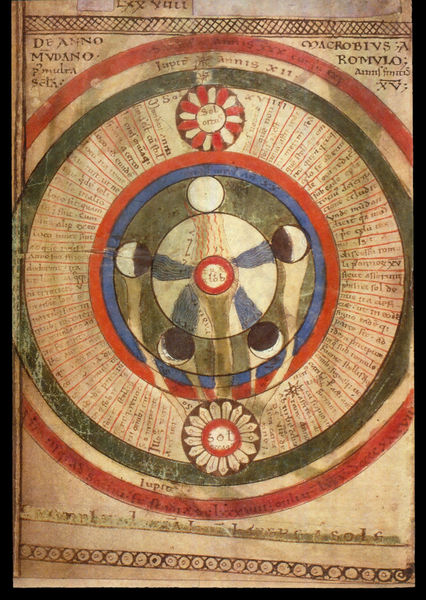
Titel: Liber Floridus
Künstler: Lambert von St. Omer
Standort: Herstellungsort: St. Omer (EU - F - Artois)
Institution: Gent, Universitätsbibliothek,
Schlagwörter: blau, himmel, wasser, grün, bunt, zeichnung, rot, malerei, alt, rahmen, fünf, erde, natur, sonne, kreis, rund, schrift, grafik, drehen, uhr, mond, buch, sterne, pinsel, buchdruck, jahr, pergament, karte, rosette, mittelalter, mittelpunkt, jupiter, sternzeichen, welt, universum, sonnen, planet, weltall, latein, kalender, buchmalerei, astrologie, astronomie, monde, tierkreiszeichen, horoskop, saturn, phasen, planeten, astonomie, mondphasen, planten, pergamnent, sonnenphasen